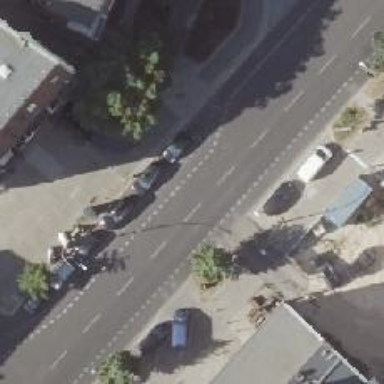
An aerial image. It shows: Secondary road with asphalt surface. There are sidewalks on both sides and designated cycle lane. Parking is available on the right side of the street.